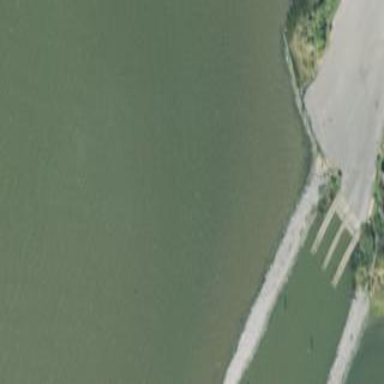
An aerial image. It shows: Breakwater structure.